Field crop: maize
Growth stage: 2
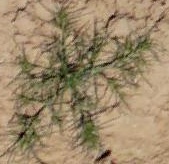
Species: salsola